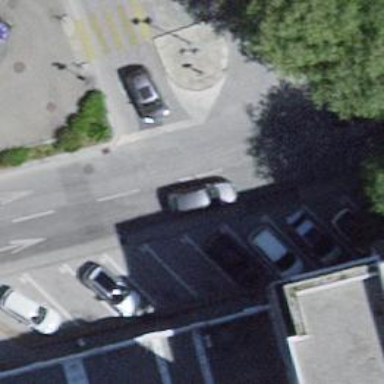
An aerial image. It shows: Street side parking area.